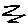
Label: zigzag